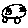
Label: car